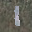
Label: 1